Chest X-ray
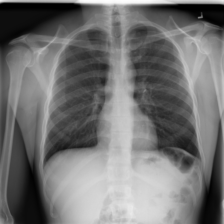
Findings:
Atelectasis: negative
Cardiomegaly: negative
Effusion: negative
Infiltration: negative
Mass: negative
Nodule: negative
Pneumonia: negative
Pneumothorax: negative
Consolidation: negative
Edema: negative
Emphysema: negative
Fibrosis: negative
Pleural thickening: negative
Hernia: negative